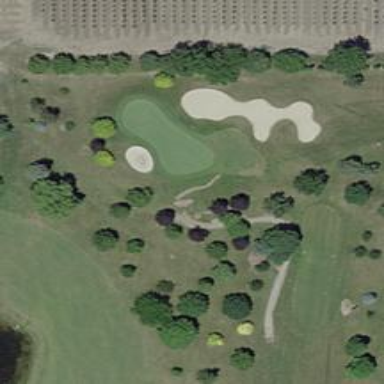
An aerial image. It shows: View of golf hole.